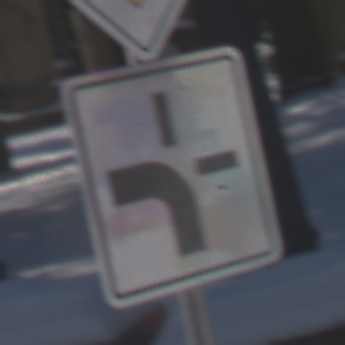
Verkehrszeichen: VerlaufVorfahrtsstrasse1
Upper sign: Vorfahrtsstrasse
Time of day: MorningAfternoon
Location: Outdoor (Special)
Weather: Clear
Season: Winter
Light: Natural